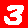
Digit: 3